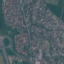
Land use / land cover: Residential